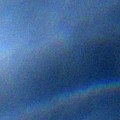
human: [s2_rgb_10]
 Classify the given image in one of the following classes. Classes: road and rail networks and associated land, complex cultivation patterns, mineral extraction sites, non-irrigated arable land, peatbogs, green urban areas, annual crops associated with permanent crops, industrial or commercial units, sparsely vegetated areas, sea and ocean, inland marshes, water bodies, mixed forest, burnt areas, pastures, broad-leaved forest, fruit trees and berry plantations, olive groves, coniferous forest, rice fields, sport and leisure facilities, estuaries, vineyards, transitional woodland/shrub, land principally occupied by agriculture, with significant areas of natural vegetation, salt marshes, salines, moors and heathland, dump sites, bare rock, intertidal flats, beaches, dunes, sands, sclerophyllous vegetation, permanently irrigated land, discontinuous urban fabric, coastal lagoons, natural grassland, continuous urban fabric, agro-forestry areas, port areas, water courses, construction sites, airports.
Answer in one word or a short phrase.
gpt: sea and ocean